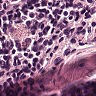
Metastatic tissue present: no